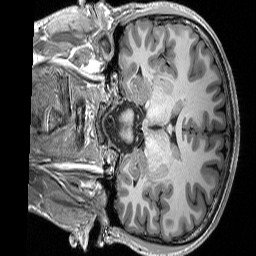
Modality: T1w
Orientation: coronal
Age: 24
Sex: male
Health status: healthy
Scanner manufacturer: siemens
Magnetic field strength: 3 T
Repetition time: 2.3 s
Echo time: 0.00298 s